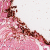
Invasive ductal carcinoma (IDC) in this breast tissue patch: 0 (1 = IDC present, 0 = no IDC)